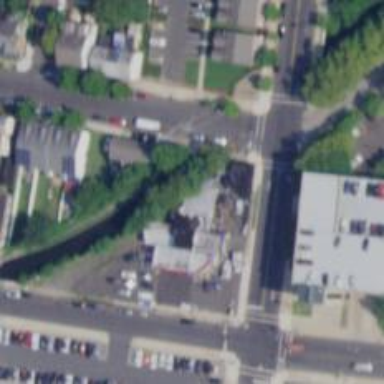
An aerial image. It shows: Convenience shop.